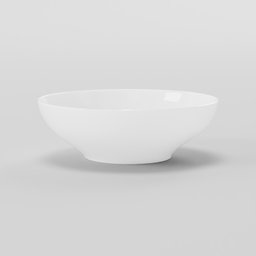
Label: tools